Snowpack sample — Buffalo Mountain, Silverthorne, Colorado, USA (1/25/25, 10:11 AM MST)
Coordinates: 39.6222, -106.1139
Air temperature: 22 °F
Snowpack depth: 110 cm
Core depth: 10 cm
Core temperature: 46.4 °F
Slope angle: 12°, slope face: 102°
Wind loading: high
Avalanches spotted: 0
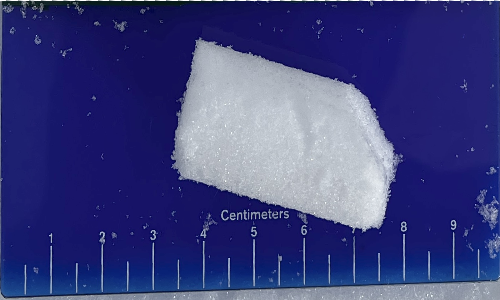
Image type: core
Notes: No avalanches nearby, collected on the outskirts of a fire break 15 meters from the treeline, on way to Buffalo and Red Mountain